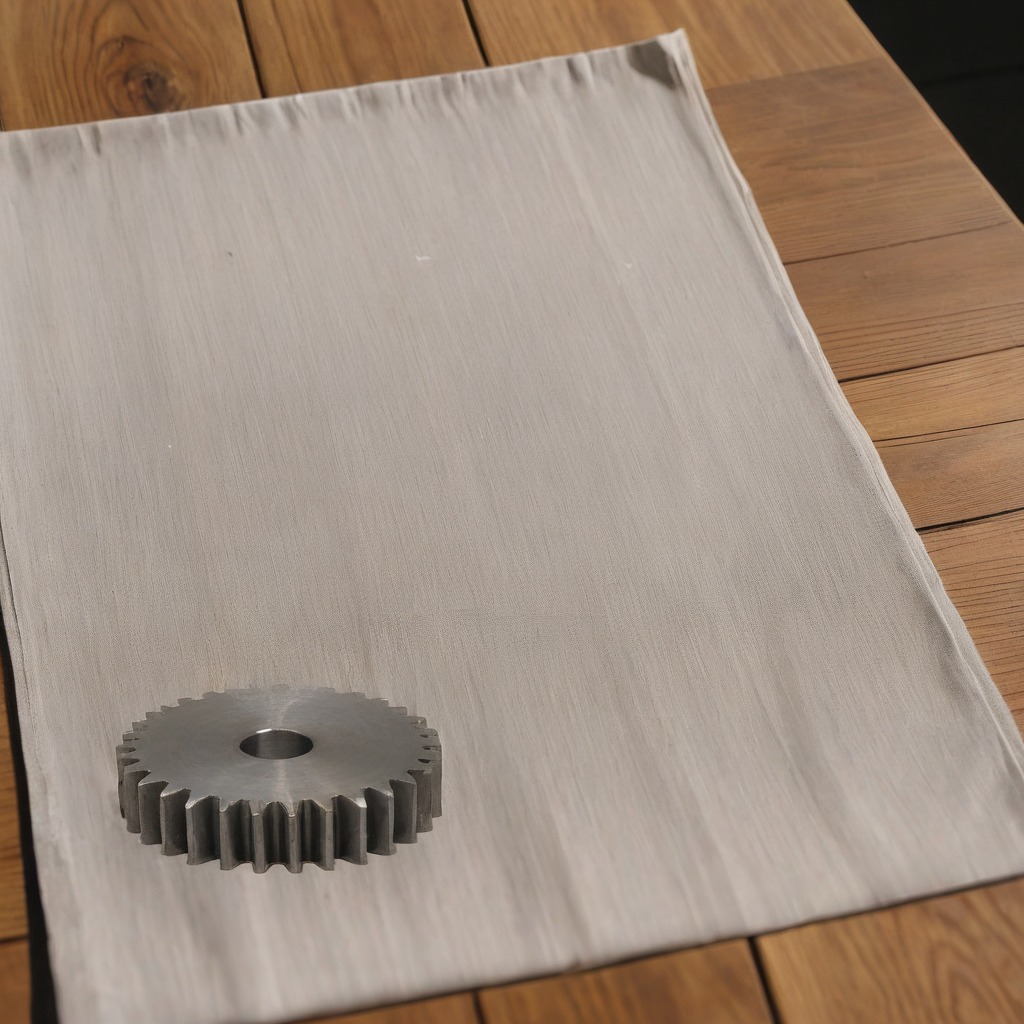
A steel gear with teeth lies on the wooden table in an outdoor workshop.